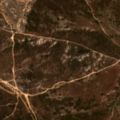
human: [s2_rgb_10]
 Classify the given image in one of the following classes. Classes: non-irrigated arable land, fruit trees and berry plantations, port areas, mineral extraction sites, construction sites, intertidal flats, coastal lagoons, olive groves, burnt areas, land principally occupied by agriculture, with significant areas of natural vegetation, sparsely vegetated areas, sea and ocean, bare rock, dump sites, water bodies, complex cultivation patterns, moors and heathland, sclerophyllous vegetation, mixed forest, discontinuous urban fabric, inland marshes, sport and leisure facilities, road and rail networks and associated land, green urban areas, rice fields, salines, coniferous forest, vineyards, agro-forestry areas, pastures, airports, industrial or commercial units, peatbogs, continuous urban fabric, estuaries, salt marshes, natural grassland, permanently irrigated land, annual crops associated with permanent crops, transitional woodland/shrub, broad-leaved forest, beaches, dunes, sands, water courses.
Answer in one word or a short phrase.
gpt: transitional woodland/shrub